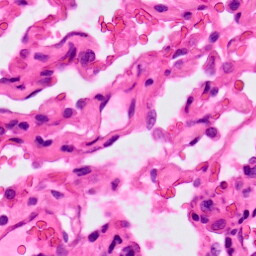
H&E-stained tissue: Lung